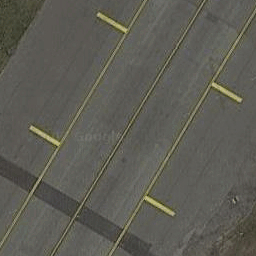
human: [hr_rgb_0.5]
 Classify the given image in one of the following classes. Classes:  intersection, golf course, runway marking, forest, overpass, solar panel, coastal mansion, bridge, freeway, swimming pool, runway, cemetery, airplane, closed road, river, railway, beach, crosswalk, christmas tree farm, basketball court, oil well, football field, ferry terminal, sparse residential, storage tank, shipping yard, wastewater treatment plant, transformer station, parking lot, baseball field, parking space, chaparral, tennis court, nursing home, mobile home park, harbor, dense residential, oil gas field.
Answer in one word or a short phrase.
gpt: runway marking